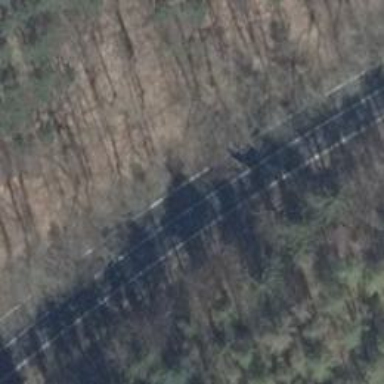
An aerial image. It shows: Asphalt road classified as primary highway.